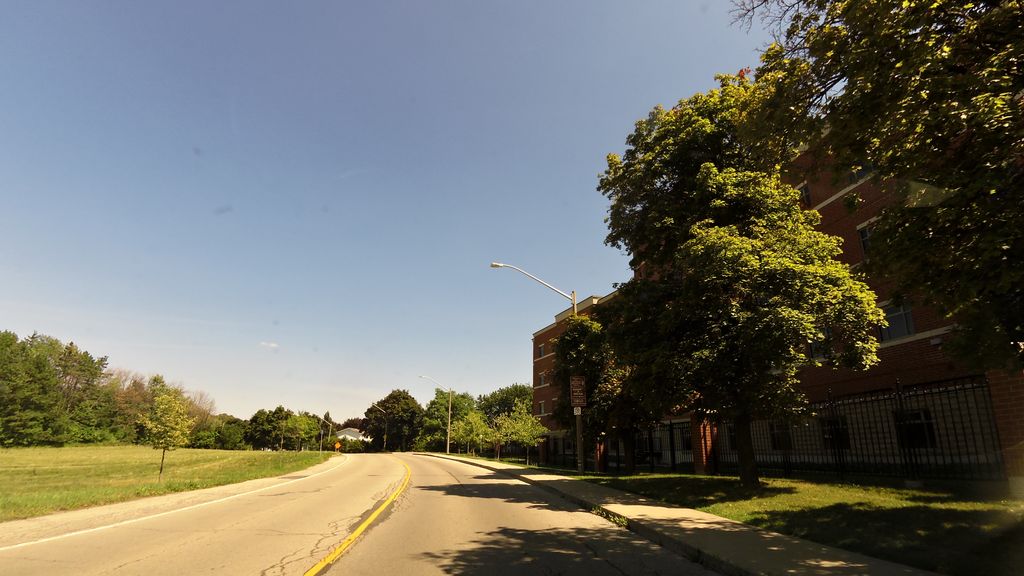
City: hamilton